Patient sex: M
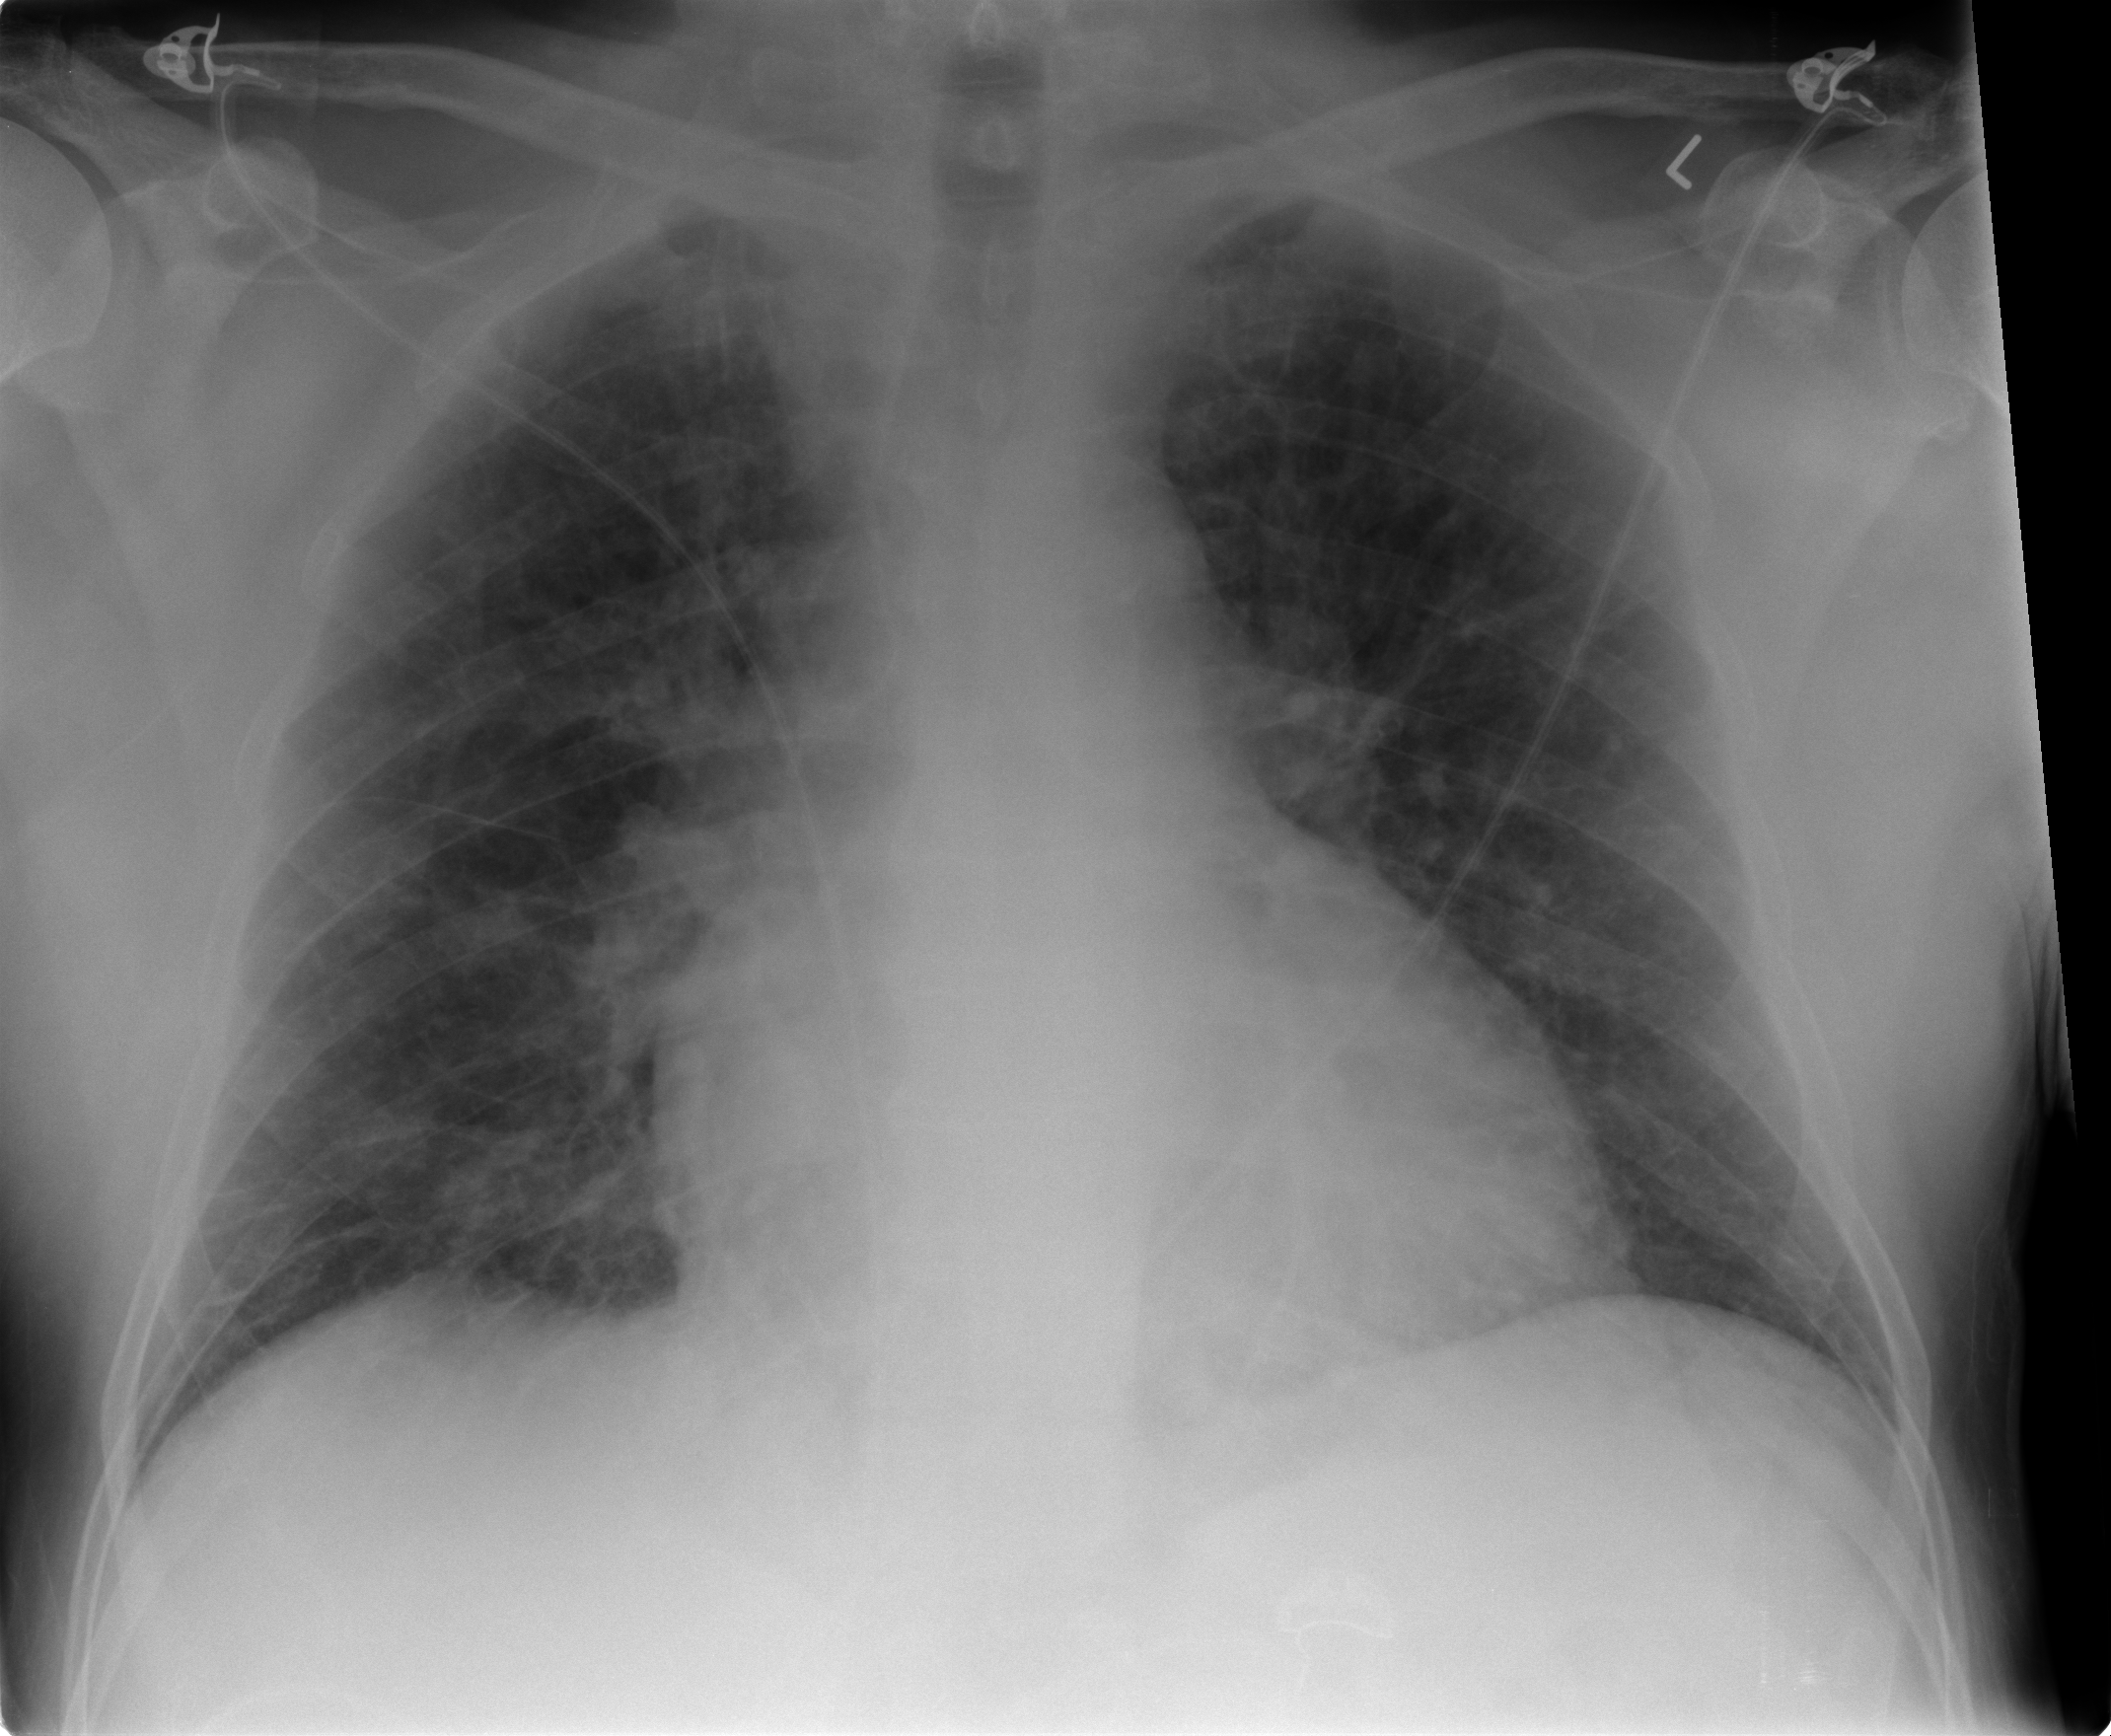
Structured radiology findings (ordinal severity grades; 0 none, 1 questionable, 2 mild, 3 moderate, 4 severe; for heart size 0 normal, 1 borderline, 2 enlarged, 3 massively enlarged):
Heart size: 2
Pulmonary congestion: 2
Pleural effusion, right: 0
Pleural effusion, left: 0
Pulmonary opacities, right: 0
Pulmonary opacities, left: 0
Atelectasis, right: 1
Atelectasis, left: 0